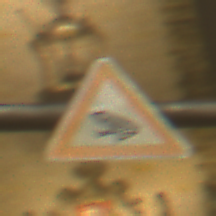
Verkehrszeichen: AmphibienwanderungRechts
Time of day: Night
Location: Outdoor (Urban)
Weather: Overcast
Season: NotSpecified
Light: Artificial